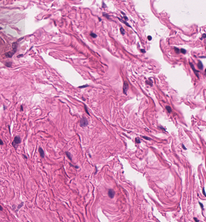
Tumor epithelial tissue: no
Tumor-associated stroma tissue: yes
Normal tissue: no